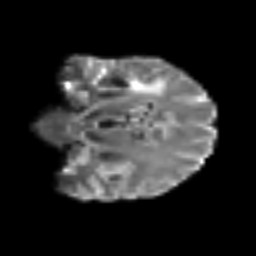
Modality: T2w
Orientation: coronal
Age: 39
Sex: female
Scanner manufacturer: siemens
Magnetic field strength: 3 T
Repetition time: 6.1 s
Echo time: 0.101 s